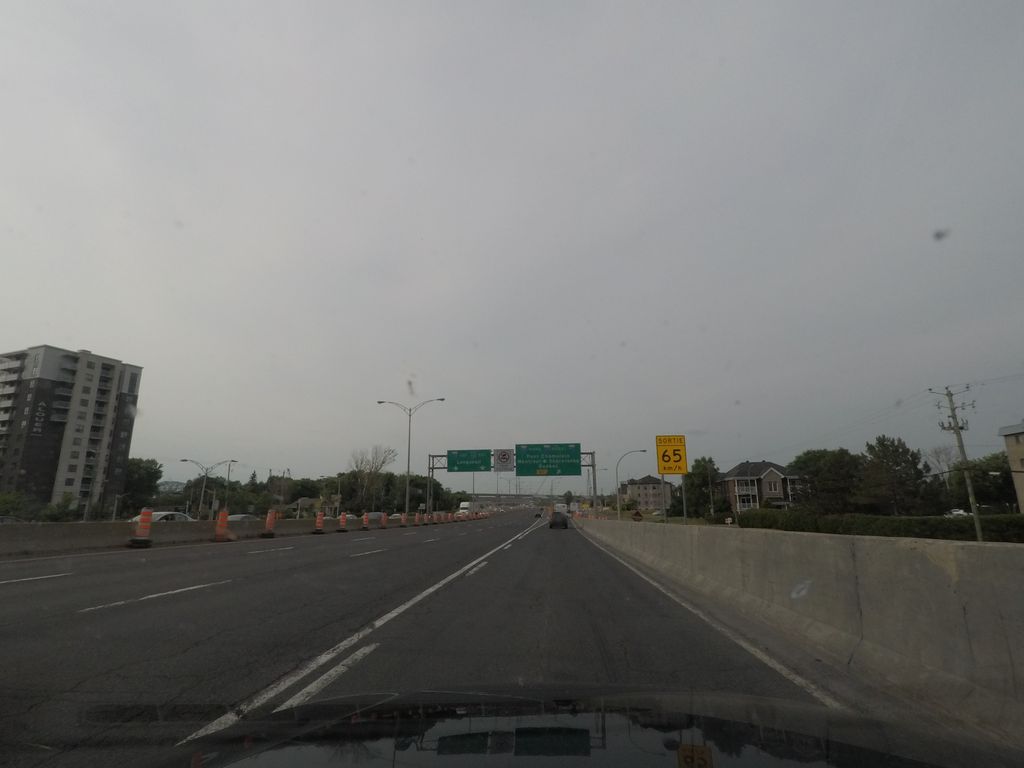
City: montreal